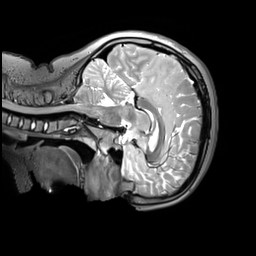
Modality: T2w
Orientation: sagittal
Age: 12
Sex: female
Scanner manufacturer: siemens
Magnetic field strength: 3 T
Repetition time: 3.2 s
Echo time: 0.408 s